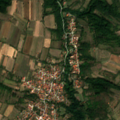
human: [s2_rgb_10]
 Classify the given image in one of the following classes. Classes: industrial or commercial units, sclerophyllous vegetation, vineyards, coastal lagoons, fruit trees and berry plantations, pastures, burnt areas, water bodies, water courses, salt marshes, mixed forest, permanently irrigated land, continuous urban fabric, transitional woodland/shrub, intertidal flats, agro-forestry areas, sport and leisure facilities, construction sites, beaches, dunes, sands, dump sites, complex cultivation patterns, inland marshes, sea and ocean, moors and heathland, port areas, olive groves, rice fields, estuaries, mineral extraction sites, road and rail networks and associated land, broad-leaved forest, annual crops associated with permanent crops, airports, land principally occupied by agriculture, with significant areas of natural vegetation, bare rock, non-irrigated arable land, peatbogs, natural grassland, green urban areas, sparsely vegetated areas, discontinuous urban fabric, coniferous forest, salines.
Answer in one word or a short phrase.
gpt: discontinuous urban fabric, complex cultivation patterns, land principally occupied by agriculture, with significant areas of natural vegetation, broad-leaved forest